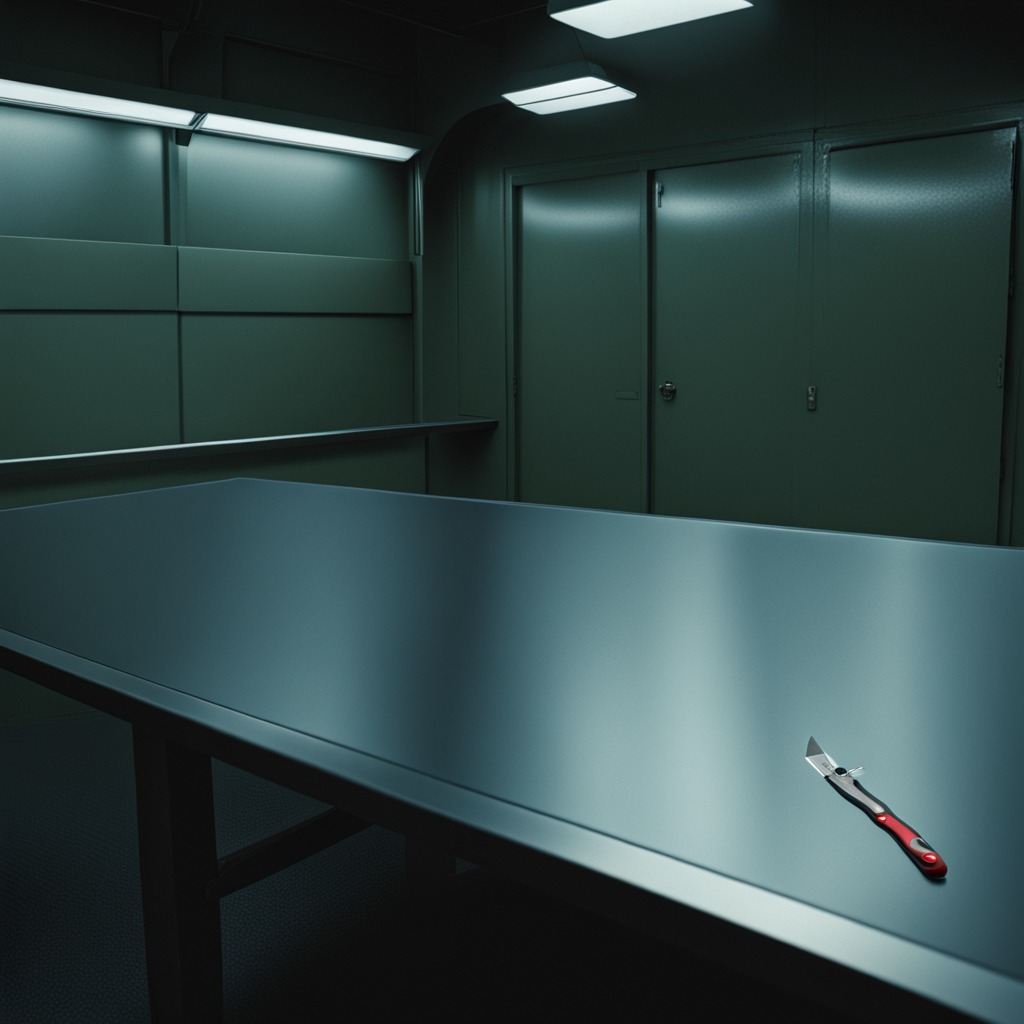
A utility knife is lying on a clean empty table in a railway signal maintenance room lit by harsh overhead fluorescents photorealistic surface textures crisp shadows high dynamic range